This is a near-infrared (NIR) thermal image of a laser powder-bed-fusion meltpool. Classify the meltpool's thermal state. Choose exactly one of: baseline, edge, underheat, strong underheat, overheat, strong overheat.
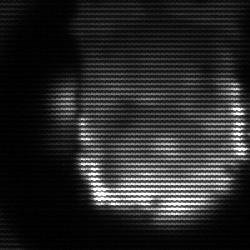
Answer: baseline